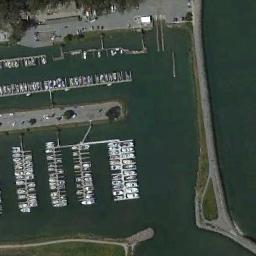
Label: harbor